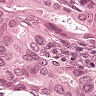
Metastatic tissue present: yes